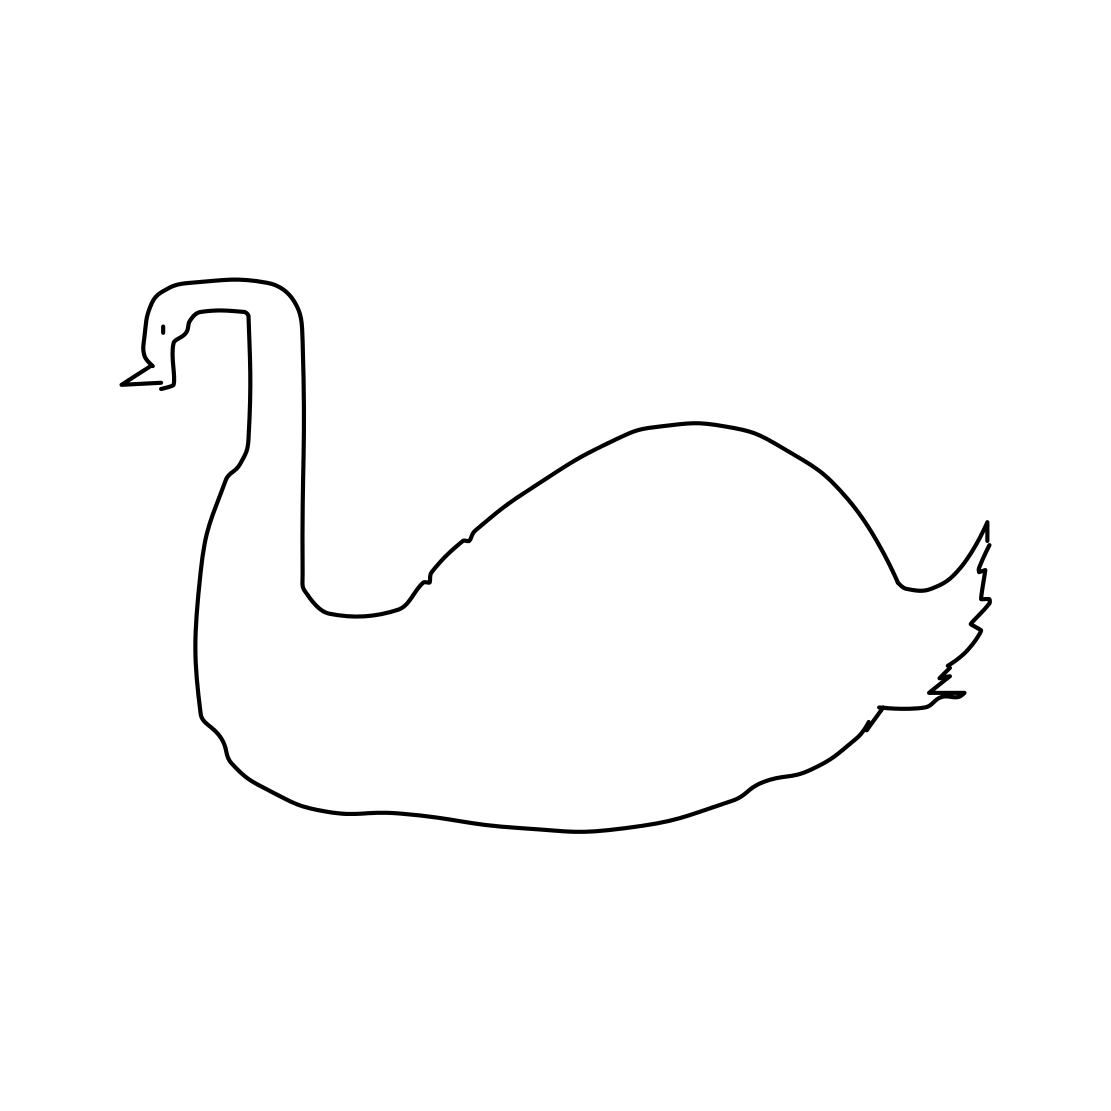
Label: swan